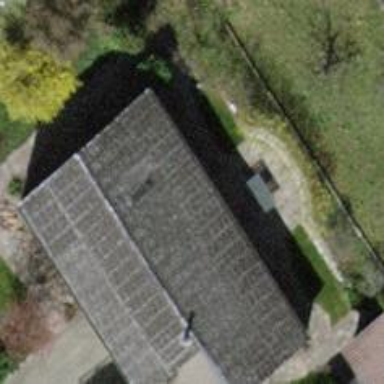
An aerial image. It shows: Detached building with skillion roof shape.